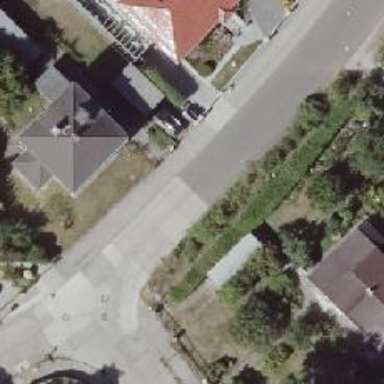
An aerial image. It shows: Residential road with concrete surface and sidewalk on the left.